Field crop: maize
Growth stage: 2
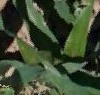
Species: maize